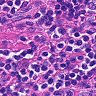
Metastatic tissue present: no